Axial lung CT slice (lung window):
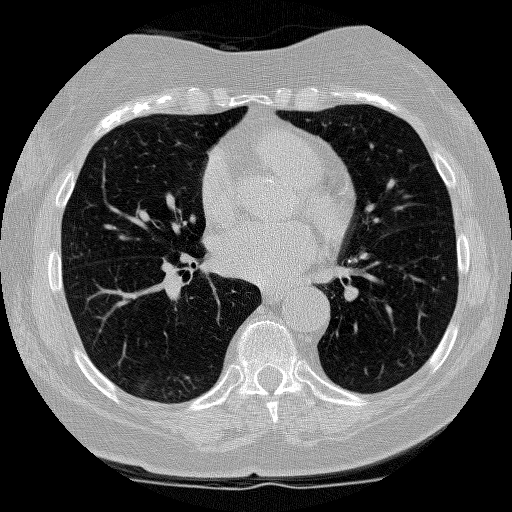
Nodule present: no